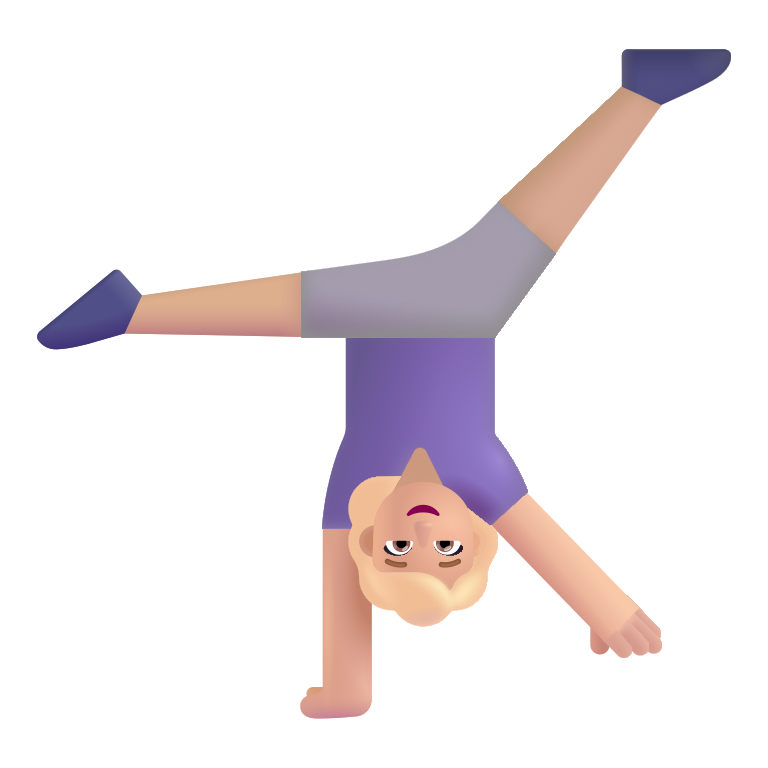
woman cartwheeling color  light